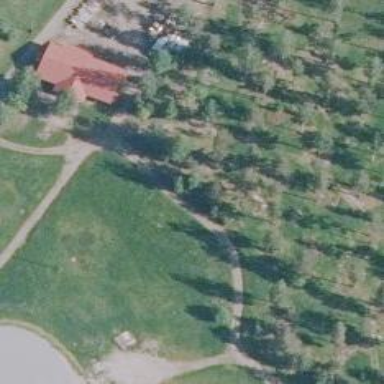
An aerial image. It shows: Disc golf basket.